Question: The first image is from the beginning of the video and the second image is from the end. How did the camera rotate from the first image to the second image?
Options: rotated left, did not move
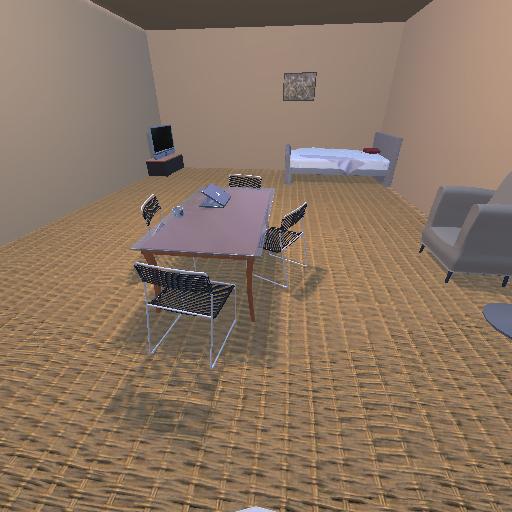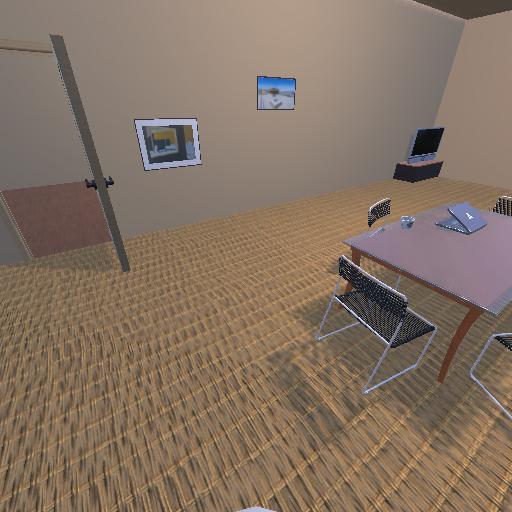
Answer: rotated left